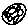
Label: moon